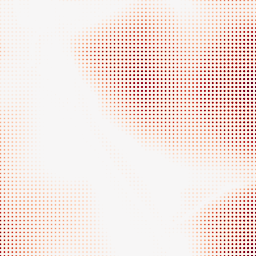
Category: morphological
Decomposition family: rolling_ball
Decomposition parameters: radius: 100
Upsampling method: sinc_blackman
Upsampling parameters: scale: 8
kernel_size: 4
Upsampling scale: 8